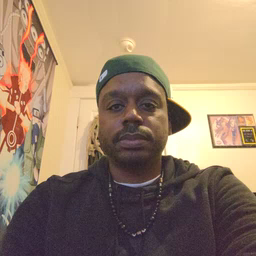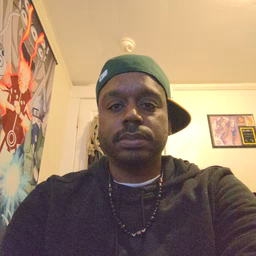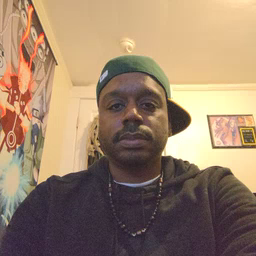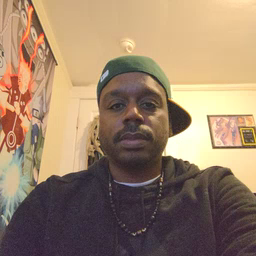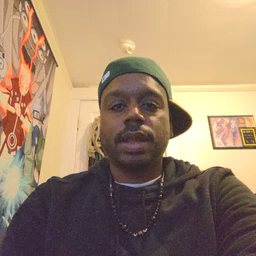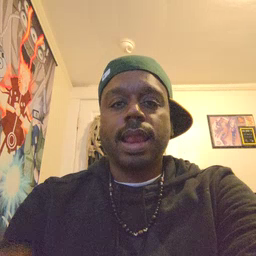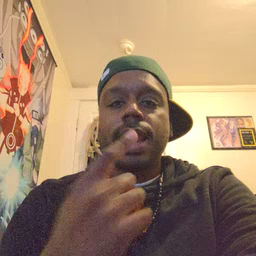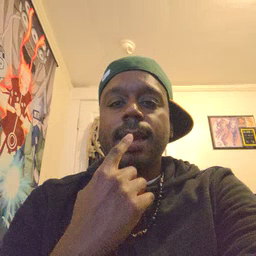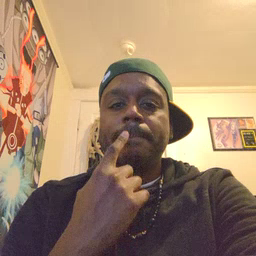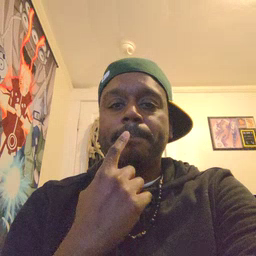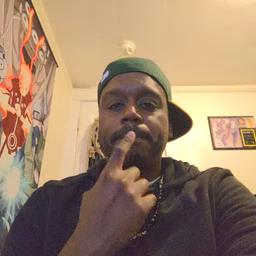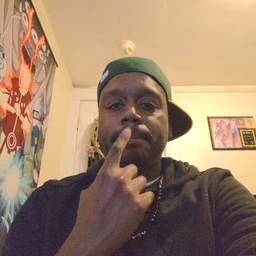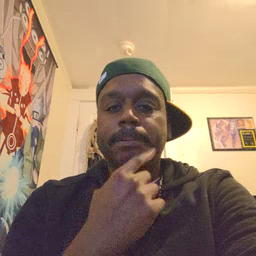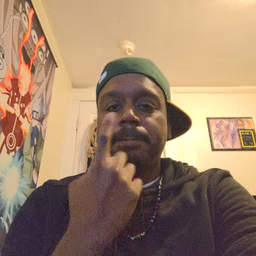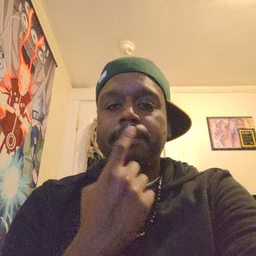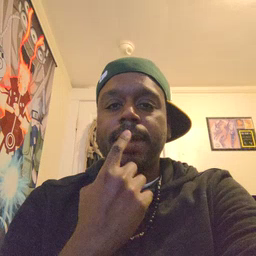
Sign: lips